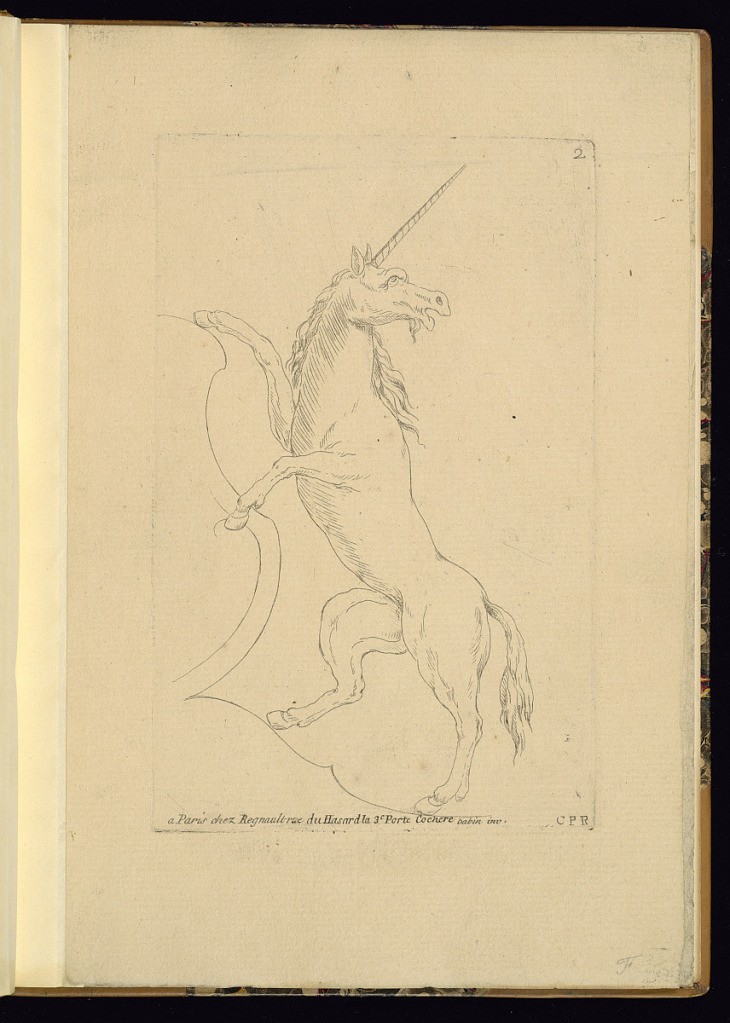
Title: Metalwork Design
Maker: Babin, French, ca. 1750
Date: ca. 1780
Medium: Etching on paper
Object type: Print
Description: Design for ironwork/ metalwork - a unicorn supporting a blank coat of arms. The plate is numbered and signed.